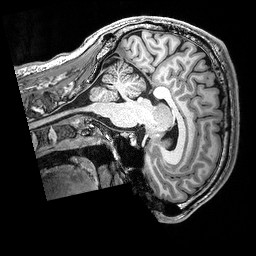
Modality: T1w
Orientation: sagittal
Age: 36
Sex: male